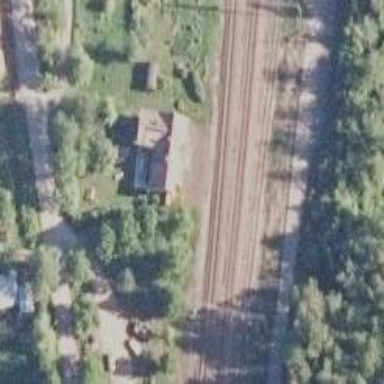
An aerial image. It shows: Site related to the railway.